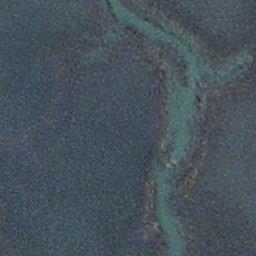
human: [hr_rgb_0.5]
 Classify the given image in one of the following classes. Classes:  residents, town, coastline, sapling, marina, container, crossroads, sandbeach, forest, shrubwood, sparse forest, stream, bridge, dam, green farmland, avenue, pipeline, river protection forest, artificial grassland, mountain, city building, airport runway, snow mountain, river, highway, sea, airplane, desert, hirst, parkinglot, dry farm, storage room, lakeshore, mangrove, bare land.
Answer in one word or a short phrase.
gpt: stream